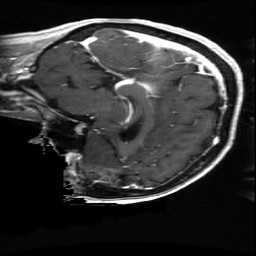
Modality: T1w
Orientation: sagittal
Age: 52
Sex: female
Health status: ill